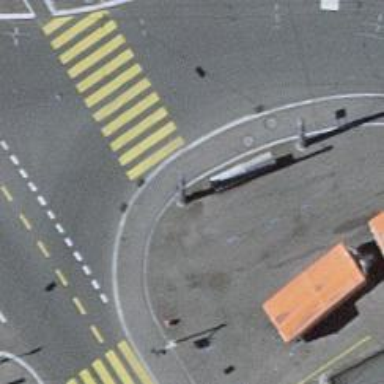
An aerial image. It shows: Kerb barrier.